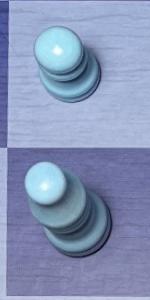
Label: Bishop_White